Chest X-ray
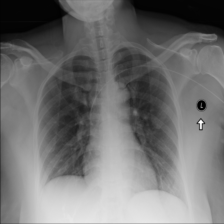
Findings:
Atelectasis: negative
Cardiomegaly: negative
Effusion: negative
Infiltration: negative
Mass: negative
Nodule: negative
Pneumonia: negative
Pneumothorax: negative
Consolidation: negative
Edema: negative
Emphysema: negative
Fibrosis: negative
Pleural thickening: negative
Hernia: negative